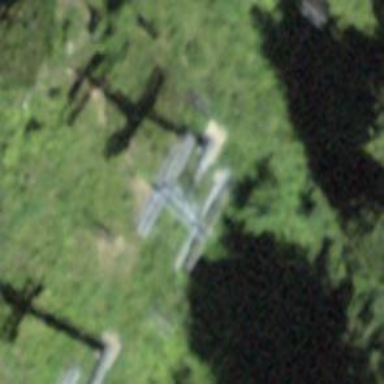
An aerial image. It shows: Pylon for aerialway.